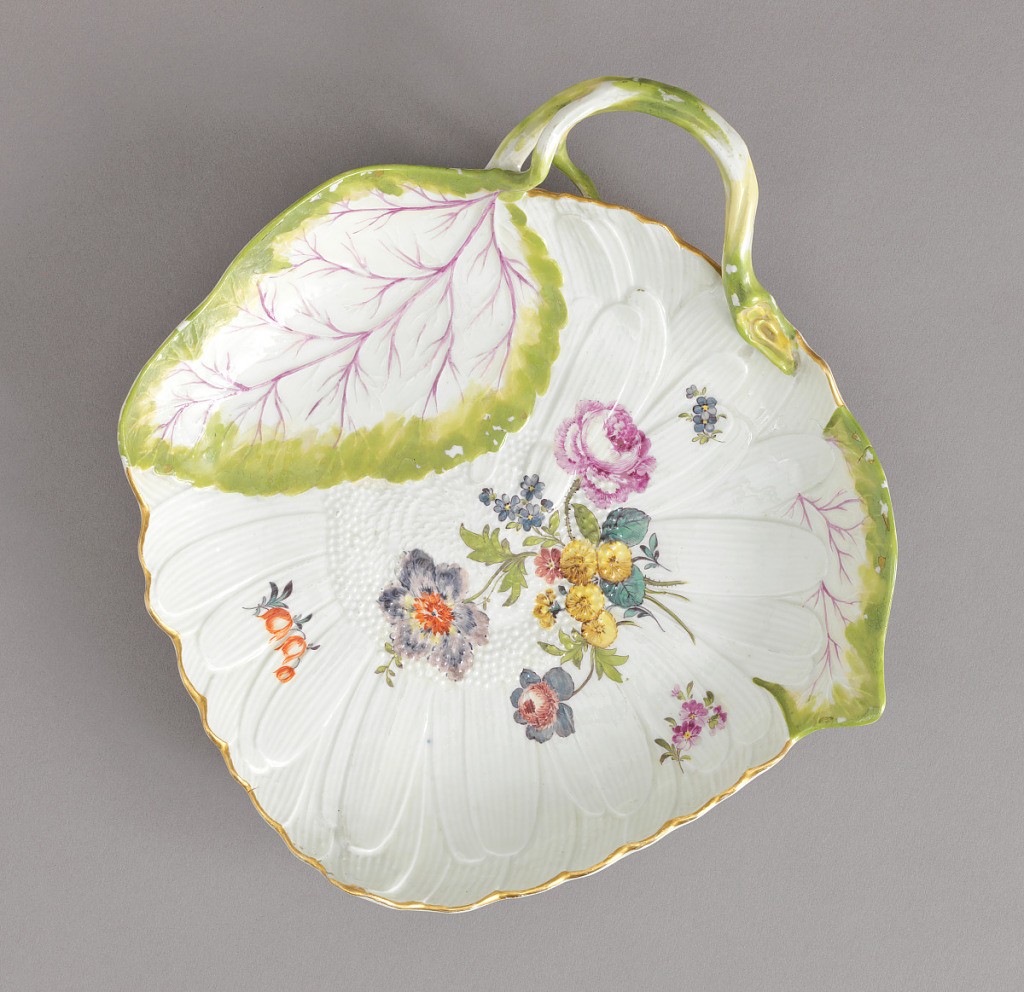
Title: Leaf-Shaped Dessert Dish
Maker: Meissen Porcelain Manufactory, German, active from 1710 to the present
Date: mid- 18th century
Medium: hard paste porcelain, vitreous enamel, gold
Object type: dish
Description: Modeled in the shape of an open sunflower and two leaves, with stem forming handle. Overglaze, polychrome bouquet and scattered flowers. Leaves edged green and vein purple. Gold rim.